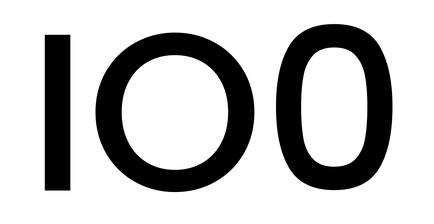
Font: Poppins-Medium